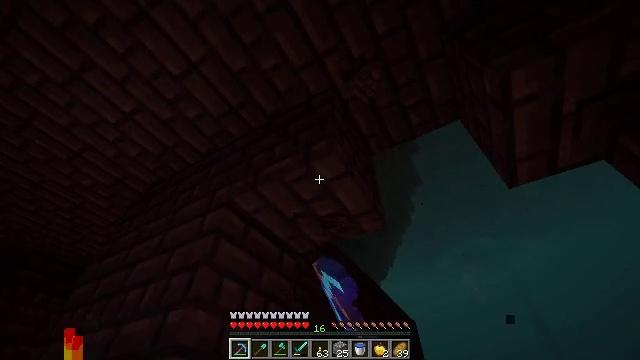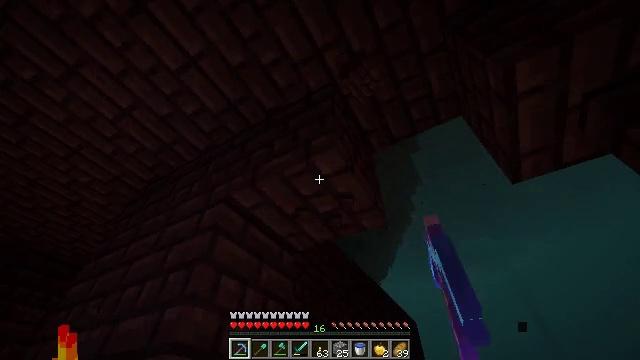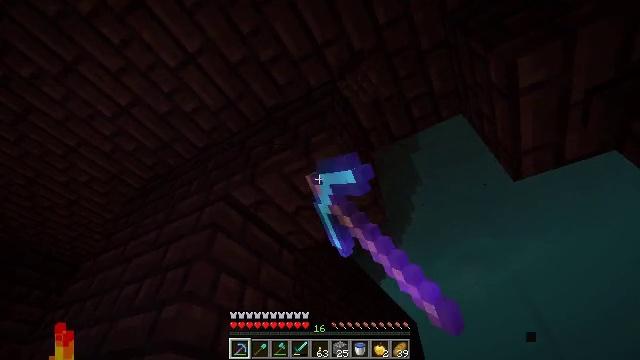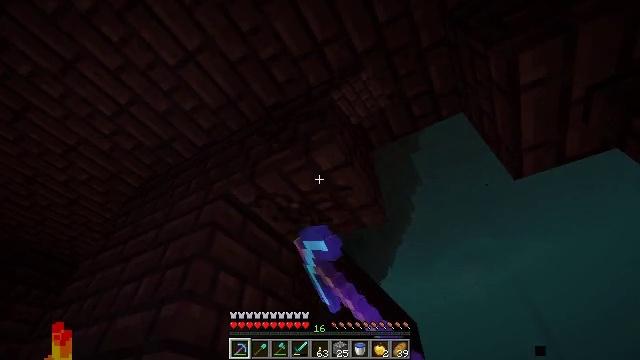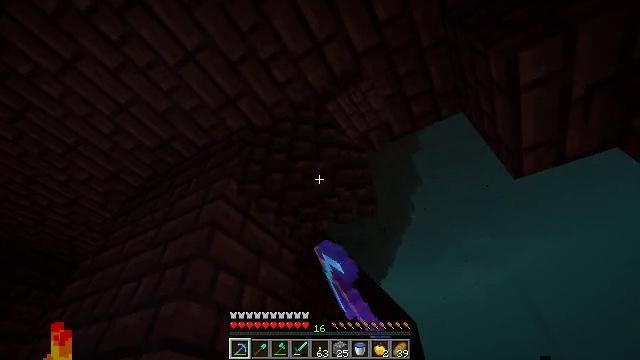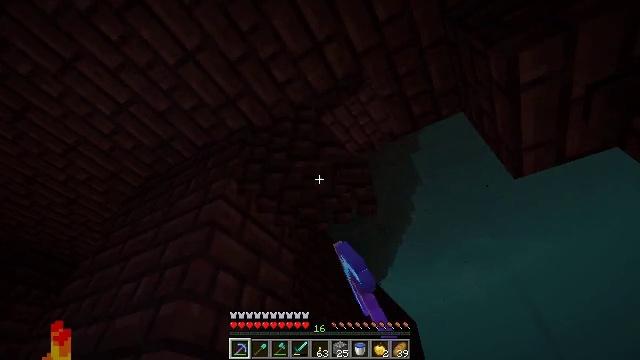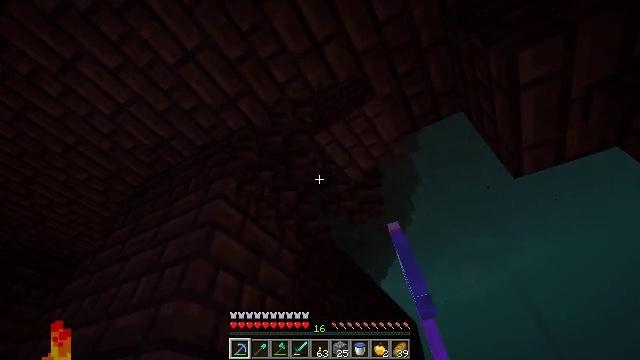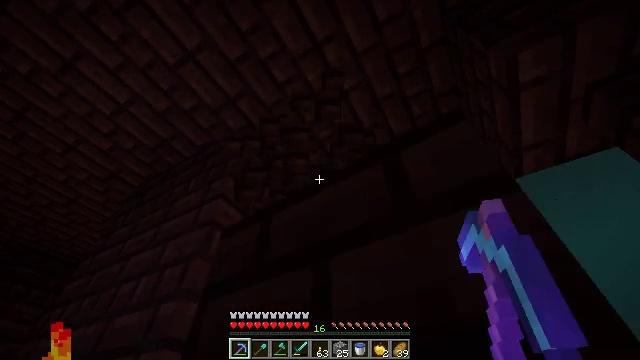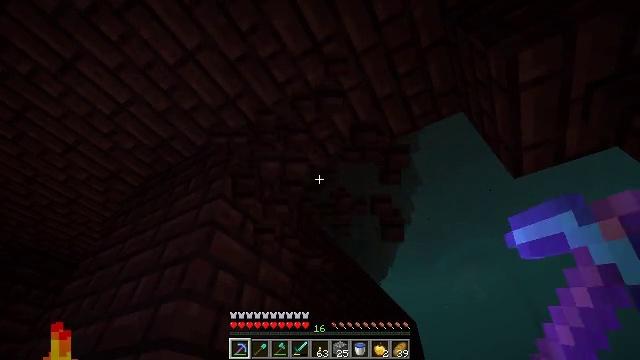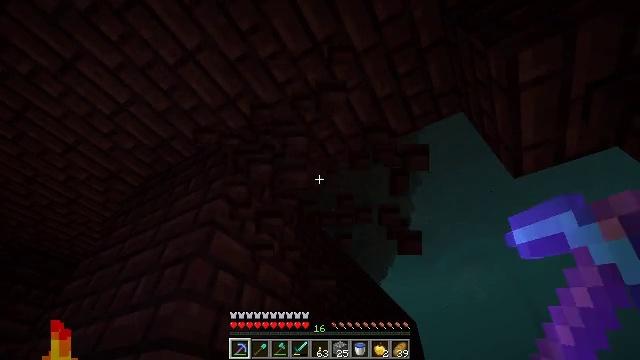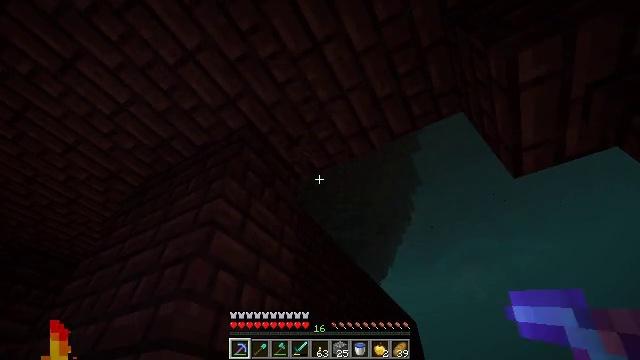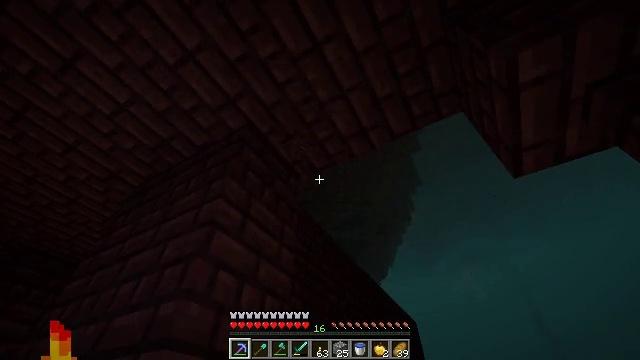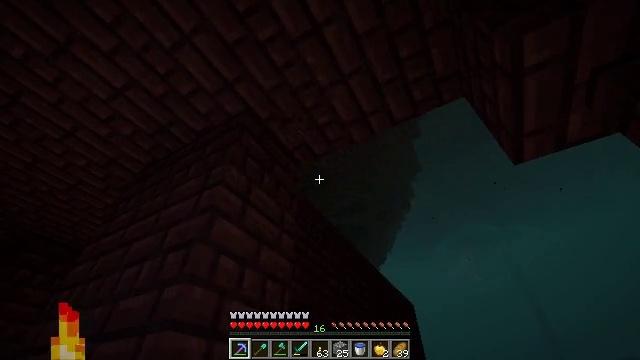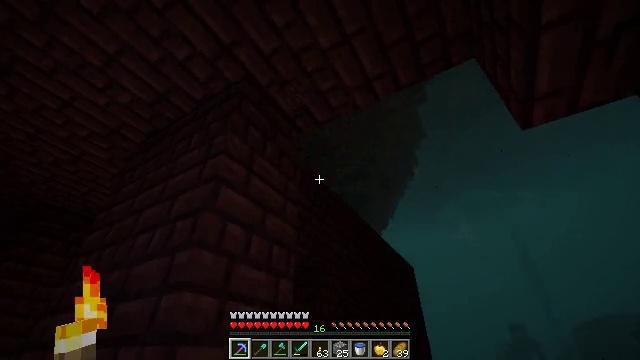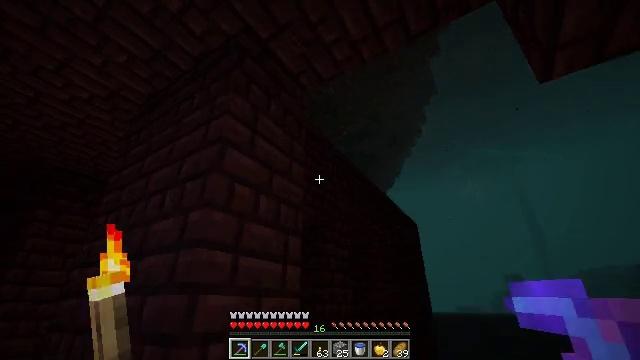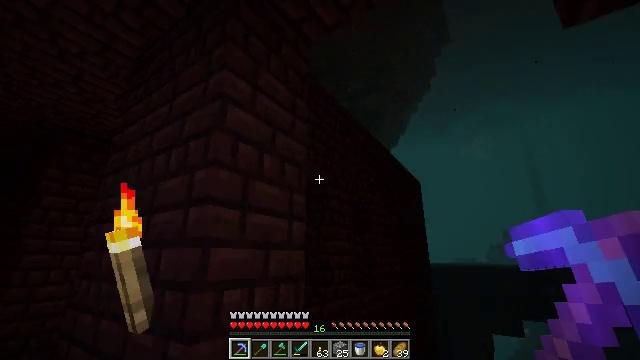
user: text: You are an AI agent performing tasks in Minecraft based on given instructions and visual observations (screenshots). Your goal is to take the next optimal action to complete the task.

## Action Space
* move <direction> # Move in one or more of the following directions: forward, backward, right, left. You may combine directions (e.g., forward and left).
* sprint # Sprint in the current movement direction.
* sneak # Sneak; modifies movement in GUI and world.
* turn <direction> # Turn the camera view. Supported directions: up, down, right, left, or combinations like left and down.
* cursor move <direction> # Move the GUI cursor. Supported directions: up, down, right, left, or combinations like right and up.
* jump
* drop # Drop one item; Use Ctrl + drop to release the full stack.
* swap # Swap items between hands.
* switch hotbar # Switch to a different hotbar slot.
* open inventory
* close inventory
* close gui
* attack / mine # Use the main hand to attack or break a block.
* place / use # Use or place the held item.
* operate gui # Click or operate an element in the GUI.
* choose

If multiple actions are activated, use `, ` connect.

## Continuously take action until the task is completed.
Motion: motion action
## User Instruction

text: Harvest nether bricks from a structure.
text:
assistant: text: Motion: attack / mine
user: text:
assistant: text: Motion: attack / mine
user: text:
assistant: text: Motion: attack / mine
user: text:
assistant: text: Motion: attack / mine
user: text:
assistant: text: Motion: attack / mine
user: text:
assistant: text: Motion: attack / mine
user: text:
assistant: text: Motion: attack / mine
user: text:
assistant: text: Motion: no_op
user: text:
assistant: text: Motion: no_op
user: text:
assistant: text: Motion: no_op
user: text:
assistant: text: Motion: no_op
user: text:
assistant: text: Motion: turn down
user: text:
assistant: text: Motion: turn down
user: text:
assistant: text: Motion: turn left and down
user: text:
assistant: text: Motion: turn down
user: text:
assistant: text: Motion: turn down
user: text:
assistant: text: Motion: turn down
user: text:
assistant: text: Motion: turn down
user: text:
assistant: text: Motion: turn down
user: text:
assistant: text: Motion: turn down
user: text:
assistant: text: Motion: turn down
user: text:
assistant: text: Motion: turn left and down
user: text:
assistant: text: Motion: turn left and down
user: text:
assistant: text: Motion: turn left and down
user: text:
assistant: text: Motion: turn left and up
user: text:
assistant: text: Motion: turn left and up
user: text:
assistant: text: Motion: turn left
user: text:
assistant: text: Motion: no_op
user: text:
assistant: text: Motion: no_op
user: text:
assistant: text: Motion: no_op